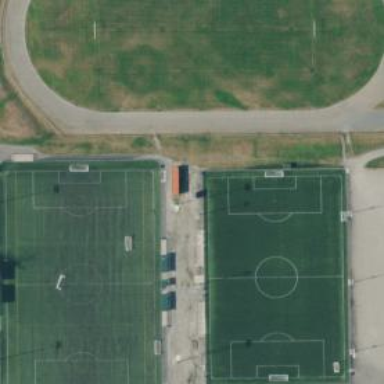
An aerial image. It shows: Artificial turf soccer pitch for leisure sports.